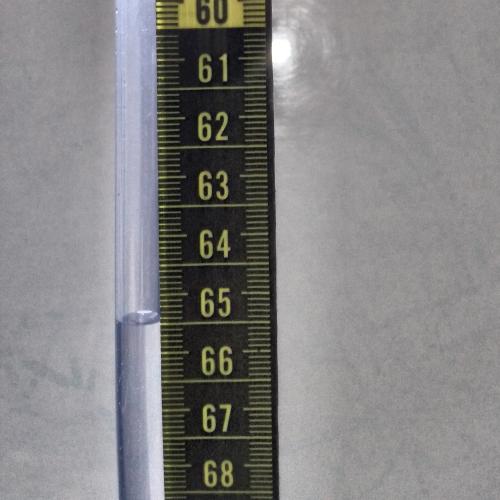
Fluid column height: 65.5 cm